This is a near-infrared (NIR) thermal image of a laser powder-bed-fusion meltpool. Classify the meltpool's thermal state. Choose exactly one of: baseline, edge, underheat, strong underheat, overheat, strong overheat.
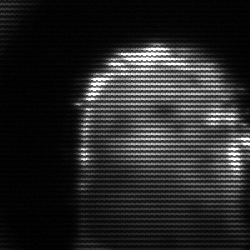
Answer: baseline